Interaction volume radius: 10 \u00c5
Interaction volume height: 15 \u00c5
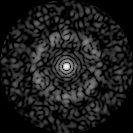
Disorder parameter: 0.7889